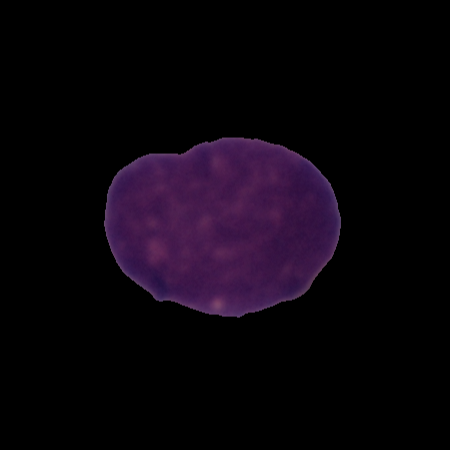
Label: cancer